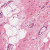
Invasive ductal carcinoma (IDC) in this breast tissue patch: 0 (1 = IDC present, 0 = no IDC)